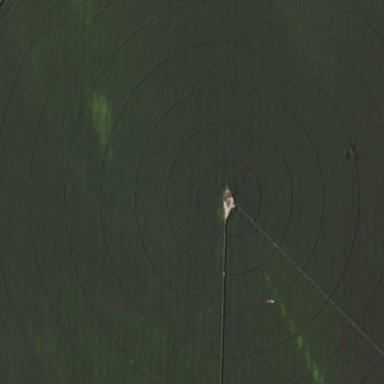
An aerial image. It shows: Farmland with irrigation using center pivot system.